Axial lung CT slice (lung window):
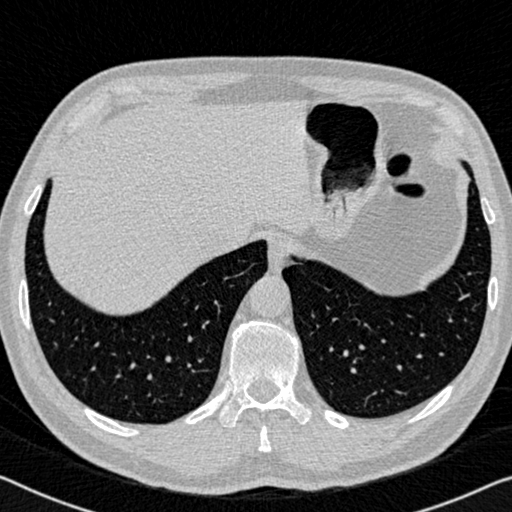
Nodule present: no